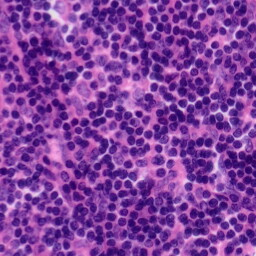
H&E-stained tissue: Tonsil